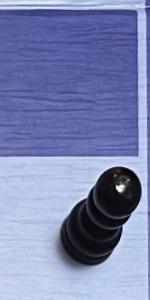
Label: Pawn_Black